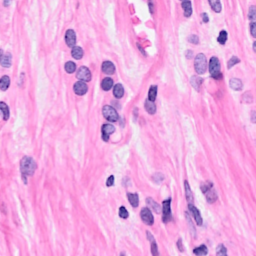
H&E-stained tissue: Breast